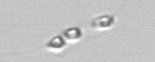
Label: Chaetoceros